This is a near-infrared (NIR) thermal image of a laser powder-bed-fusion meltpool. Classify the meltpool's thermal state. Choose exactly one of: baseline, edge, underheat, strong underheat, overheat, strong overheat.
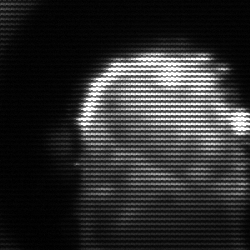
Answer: baseline